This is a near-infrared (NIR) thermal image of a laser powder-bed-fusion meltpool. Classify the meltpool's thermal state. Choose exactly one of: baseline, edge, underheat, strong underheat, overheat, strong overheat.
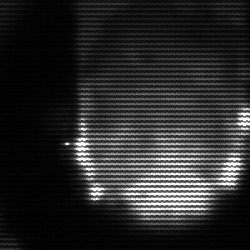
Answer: baseline